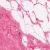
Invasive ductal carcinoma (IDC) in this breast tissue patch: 0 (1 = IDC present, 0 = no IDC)